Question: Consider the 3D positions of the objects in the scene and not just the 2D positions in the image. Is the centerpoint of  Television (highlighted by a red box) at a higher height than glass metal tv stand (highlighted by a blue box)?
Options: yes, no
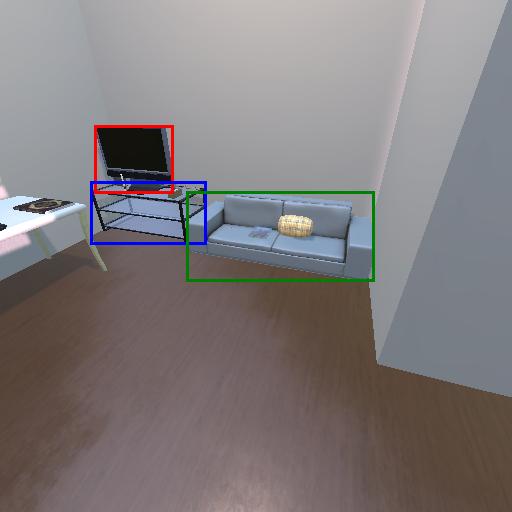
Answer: yes